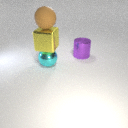
large cyan metal sphere to the left of large purple metal cylinder